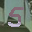
Label: 5